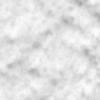
Label: no_change